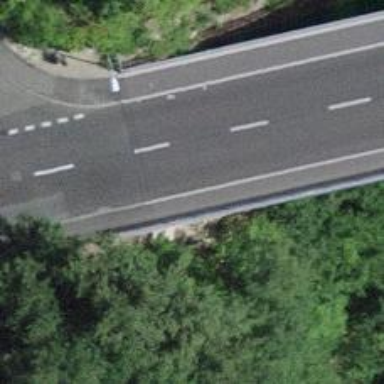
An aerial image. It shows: Kerb barrier.